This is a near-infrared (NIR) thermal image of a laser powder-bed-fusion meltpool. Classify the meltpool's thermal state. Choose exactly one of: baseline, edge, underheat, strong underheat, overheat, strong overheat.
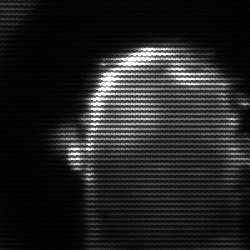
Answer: baseline